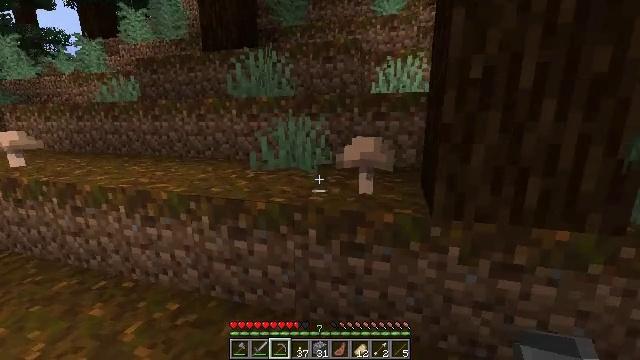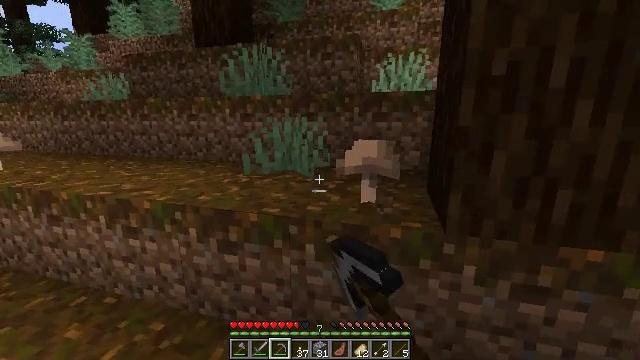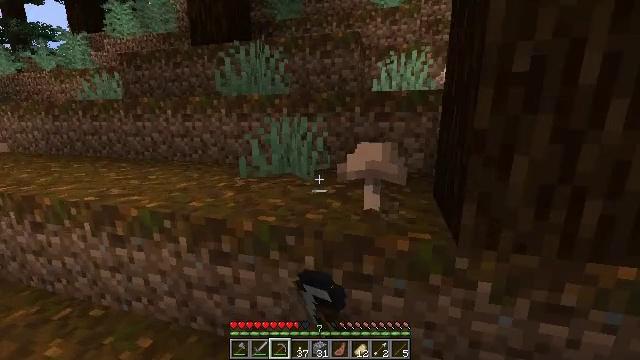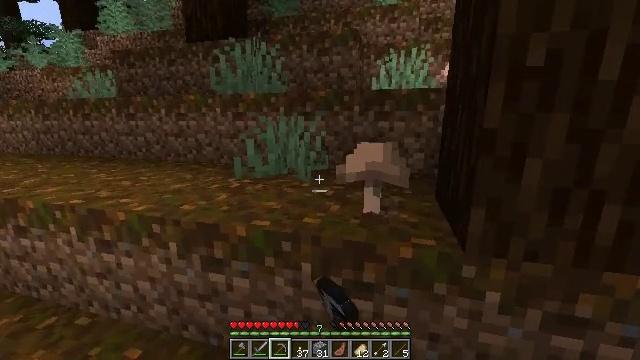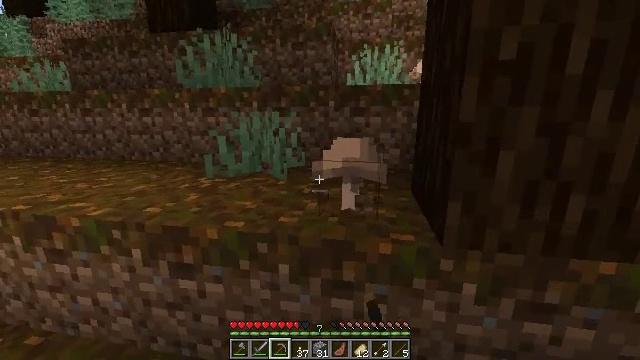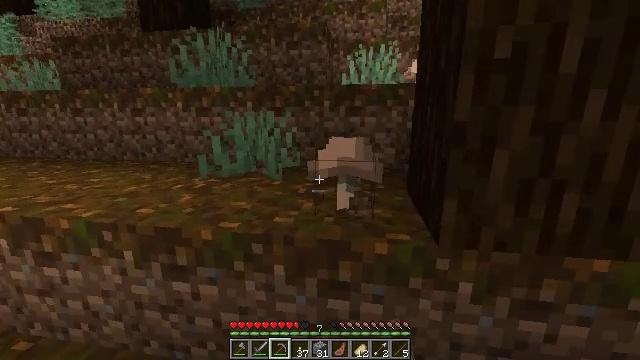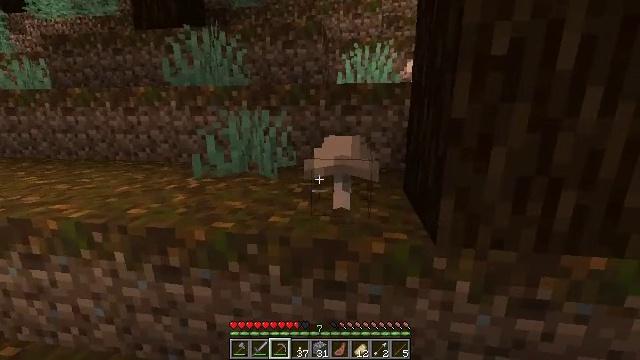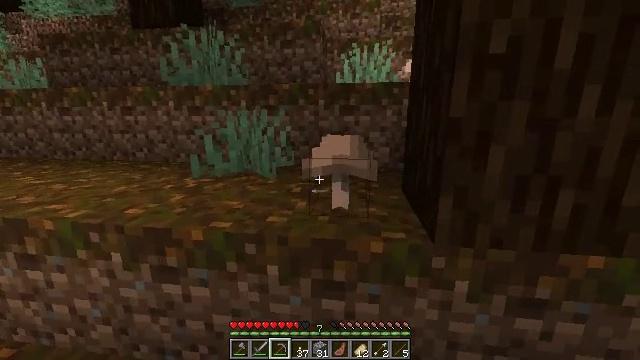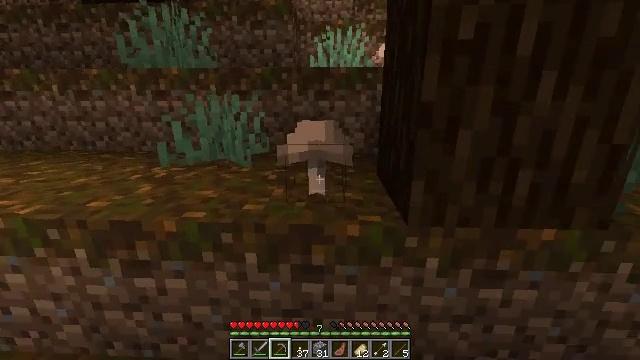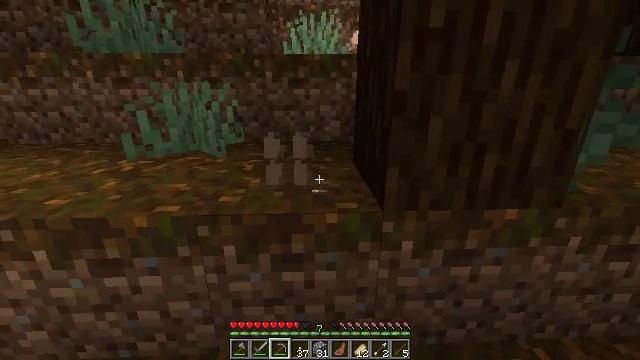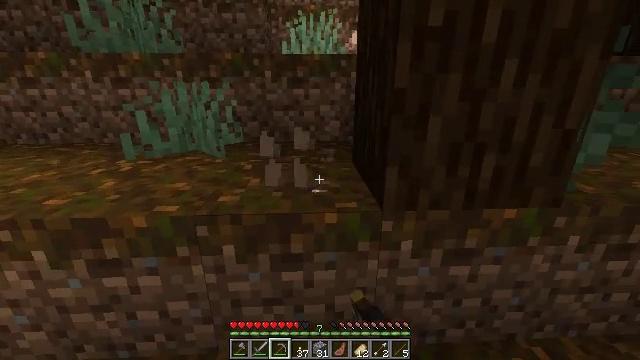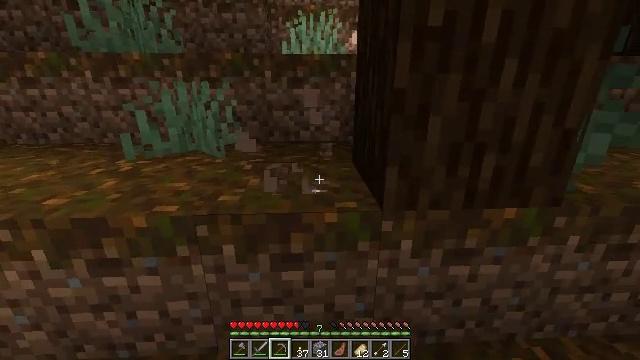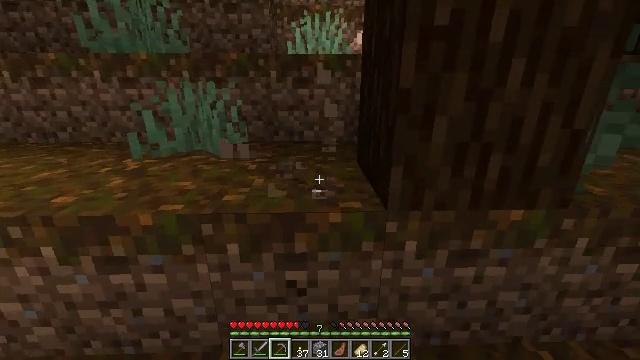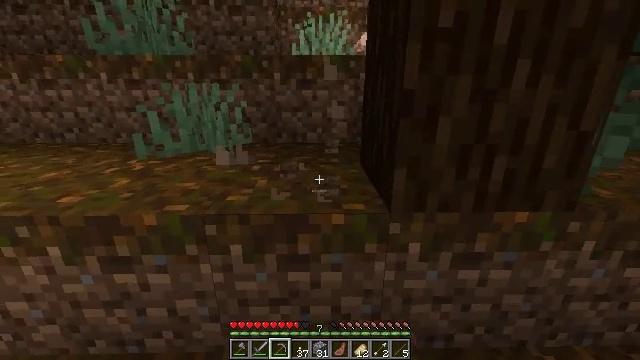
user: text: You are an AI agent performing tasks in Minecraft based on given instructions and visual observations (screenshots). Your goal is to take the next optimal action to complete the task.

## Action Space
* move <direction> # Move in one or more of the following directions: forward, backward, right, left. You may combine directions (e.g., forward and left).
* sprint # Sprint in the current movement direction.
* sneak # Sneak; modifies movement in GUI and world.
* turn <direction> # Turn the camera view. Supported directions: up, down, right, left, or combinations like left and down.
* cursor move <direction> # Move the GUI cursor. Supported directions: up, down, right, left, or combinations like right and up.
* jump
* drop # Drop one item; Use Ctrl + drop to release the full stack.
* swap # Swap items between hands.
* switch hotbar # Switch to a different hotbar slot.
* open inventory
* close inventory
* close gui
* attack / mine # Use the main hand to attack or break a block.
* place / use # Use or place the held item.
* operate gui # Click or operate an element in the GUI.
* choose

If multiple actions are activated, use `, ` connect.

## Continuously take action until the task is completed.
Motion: motion action
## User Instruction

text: Pick up the brown mushroom.
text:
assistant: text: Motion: move forward, attack / mine
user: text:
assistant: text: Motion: attack / mine
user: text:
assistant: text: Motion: attack / mine
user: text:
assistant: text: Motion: turn right
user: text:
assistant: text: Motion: turn right
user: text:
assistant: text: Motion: no_op
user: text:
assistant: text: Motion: no_op
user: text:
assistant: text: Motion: turn right and down
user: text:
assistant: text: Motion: turn right and down, attack / mine
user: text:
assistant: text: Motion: attack / mine
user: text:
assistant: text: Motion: attack / mine
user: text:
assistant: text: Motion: turn left, attack / mine
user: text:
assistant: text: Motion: no_op
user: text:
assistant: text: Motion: no_op